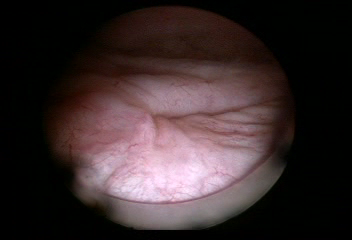
Modality: WLC
Class: Normal mucosa
Bladder cancer association: No